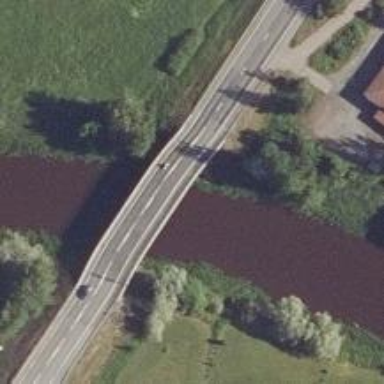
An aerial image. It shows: Trunk highway bridge with asphalt surface.